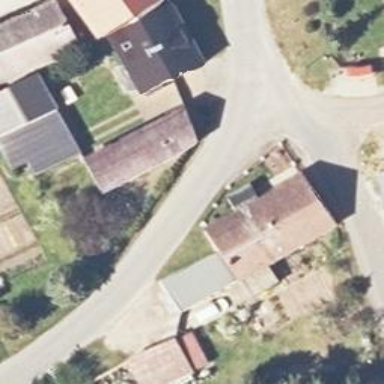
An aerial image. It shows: Asphalt road in residential area.